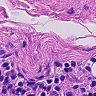
Metastatic tissue present: no